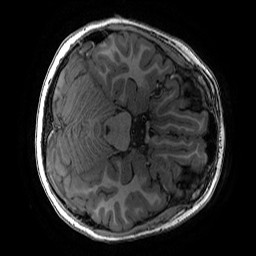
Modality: T1w
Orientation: axial
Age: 10
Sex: male
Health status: ill
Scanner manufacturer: ge
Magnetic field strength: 3 T
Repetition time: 0.007664 s
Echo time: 0.00342 s